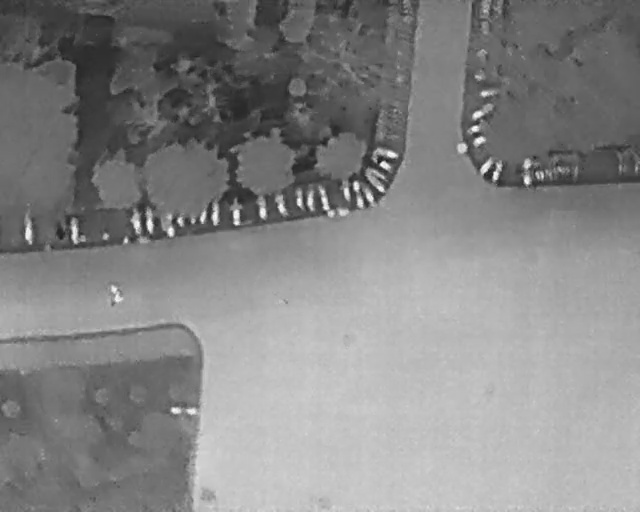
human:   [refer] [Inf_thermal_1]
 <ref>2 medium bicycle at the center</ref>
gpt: <box>[[41, 38, 46, 40, 157], [55, 37, 59, 39, 142]]</box>

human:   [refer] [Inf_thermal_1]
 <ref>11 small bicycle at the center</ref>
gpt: <box>[[31, 40, 35, 42, 2], [34, 40, 39, 42, 176], [38, 39, 43, 41, 176], [44, 38, 48, 39, 177], [46, 38, 50, 40, 2], [48, 38, 52, 40, 161], [52, 36, 55, 38, 169], [53, 37, 58, 38, 168], [56, 34, 60, 36, 138], [59, 29, 60, 34, 35], [58, 31, 60, 36, 39]]</box>

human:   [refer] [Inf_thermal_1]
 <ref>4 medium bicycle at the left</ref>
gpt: <box>[[1, 43, 7, 45, 2], [9, 43, 14, 45, 2], [19, 41, 23, 43, 176], [20, 42, 25, 44, 173]]</box>

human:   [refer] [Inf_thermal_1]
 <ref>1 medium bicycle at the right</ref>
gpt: <box>[[80, 32, 84, 34, 2]]</box>

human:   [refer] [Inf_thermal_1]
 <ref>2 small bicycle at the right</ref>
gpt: <box>[[76, 32, 79, 33, 21], [74, 31, 78, 33, 42]]</box>

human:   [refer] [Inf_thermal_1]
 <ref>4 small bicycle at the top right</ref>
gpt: <box>[[76, 15, 77, 20, 170], [73, 20, 77, 22, 65], [74, 22, 75, 27, 159], [74, 25, 75, 28, 147]]</box>